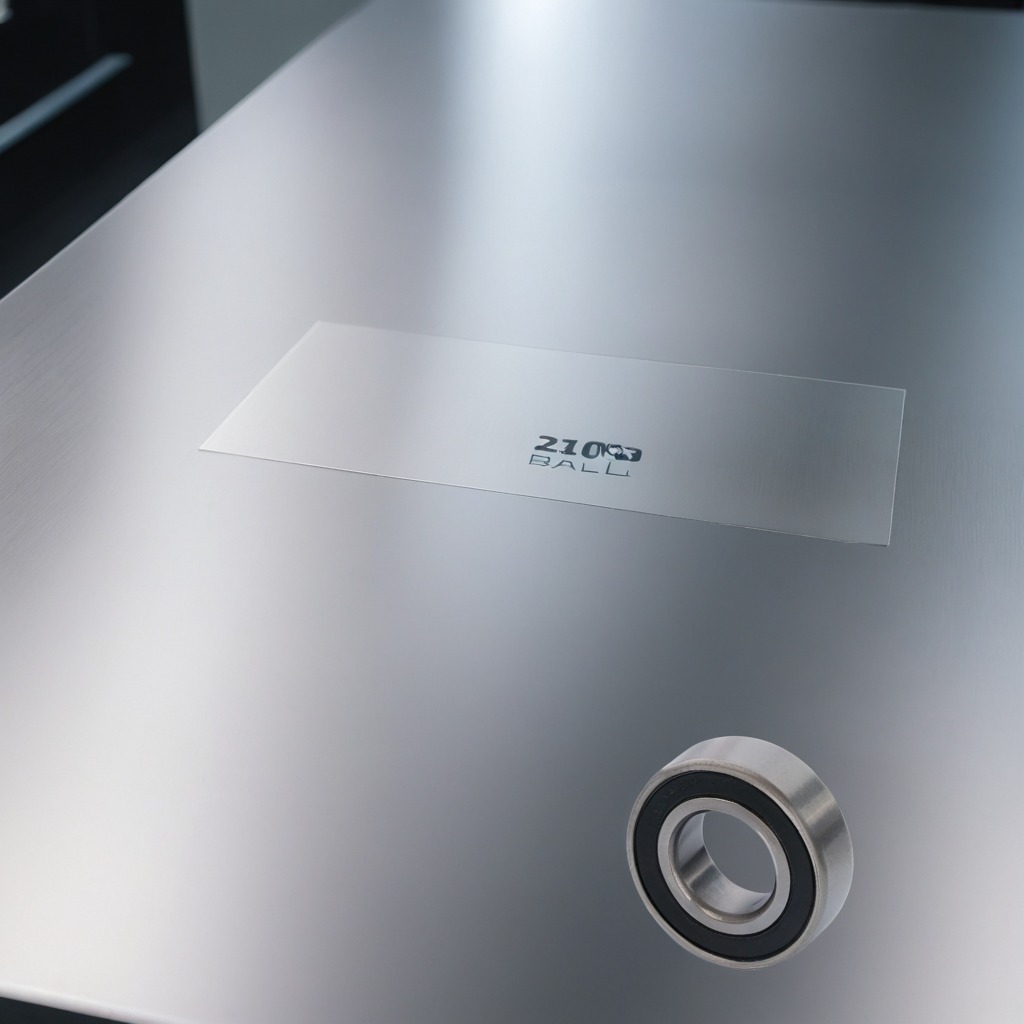
A metal ball bearing is lying on a stainless steel table in a high-end prototyping lab.